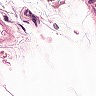
Metastatic tissue present: no